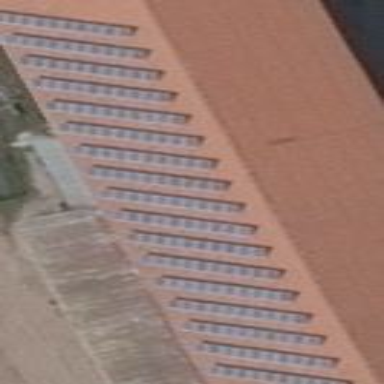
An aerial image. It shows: Solar photovoltaic panel generator placed on roof.